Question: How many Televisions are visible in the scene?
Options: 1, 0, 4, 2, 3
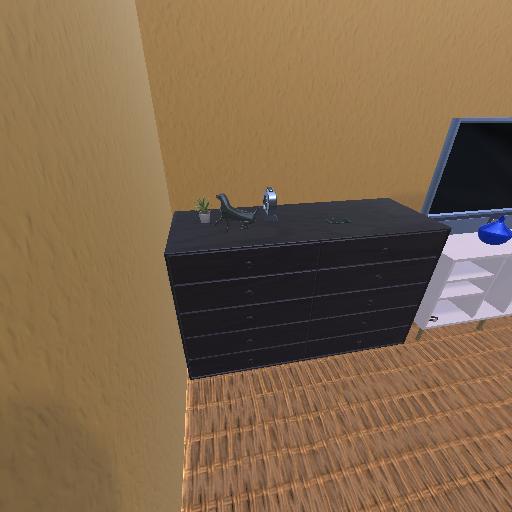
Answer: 1